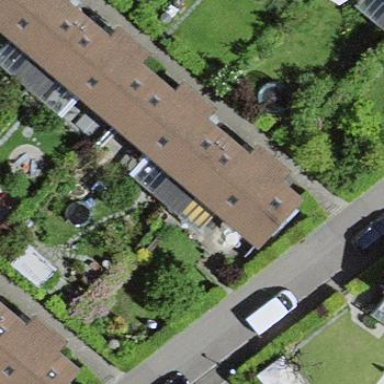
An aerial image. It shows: Terrace building.